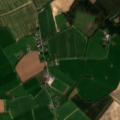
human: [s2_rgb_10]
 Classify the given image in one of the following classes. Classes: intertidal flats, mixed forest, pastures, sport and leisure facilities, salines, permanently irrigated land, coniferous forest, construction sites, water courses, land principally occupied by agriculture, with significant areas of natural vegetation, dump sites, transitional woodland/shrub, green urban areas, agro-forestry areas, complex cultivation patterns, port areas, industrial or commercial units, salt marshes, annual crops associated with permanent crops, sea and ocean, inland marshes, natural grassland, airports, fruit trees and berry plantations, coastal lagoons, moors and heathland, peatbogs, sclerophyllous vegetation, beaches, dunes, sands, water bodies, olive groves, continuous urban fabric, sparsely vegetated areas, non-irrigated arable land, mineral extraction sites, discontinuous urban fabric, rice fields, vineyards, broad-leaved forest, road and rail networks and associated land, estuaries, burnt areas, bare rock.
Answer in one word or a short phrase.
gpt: non-irrigated arable land, pastures, mixed forest